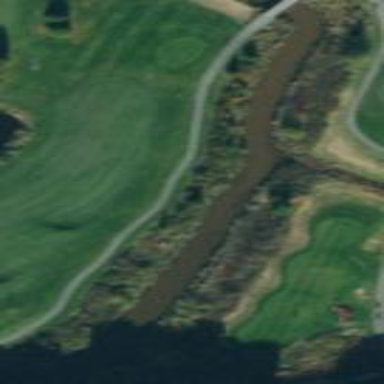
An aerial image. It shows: Water hazard on golf course.